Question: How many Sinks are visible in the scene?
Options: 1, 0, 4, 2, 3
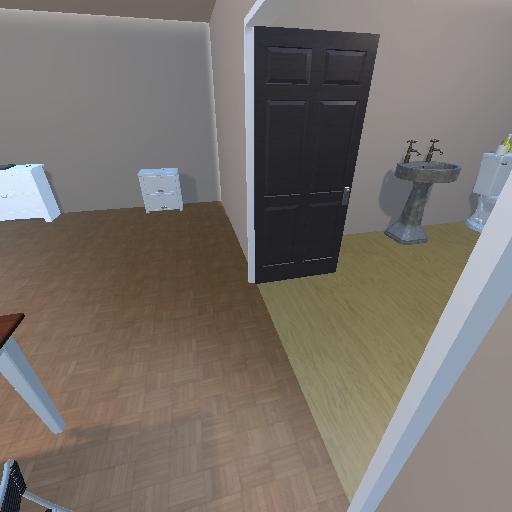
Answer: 1